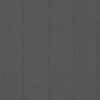
Label: dusty